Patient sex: F
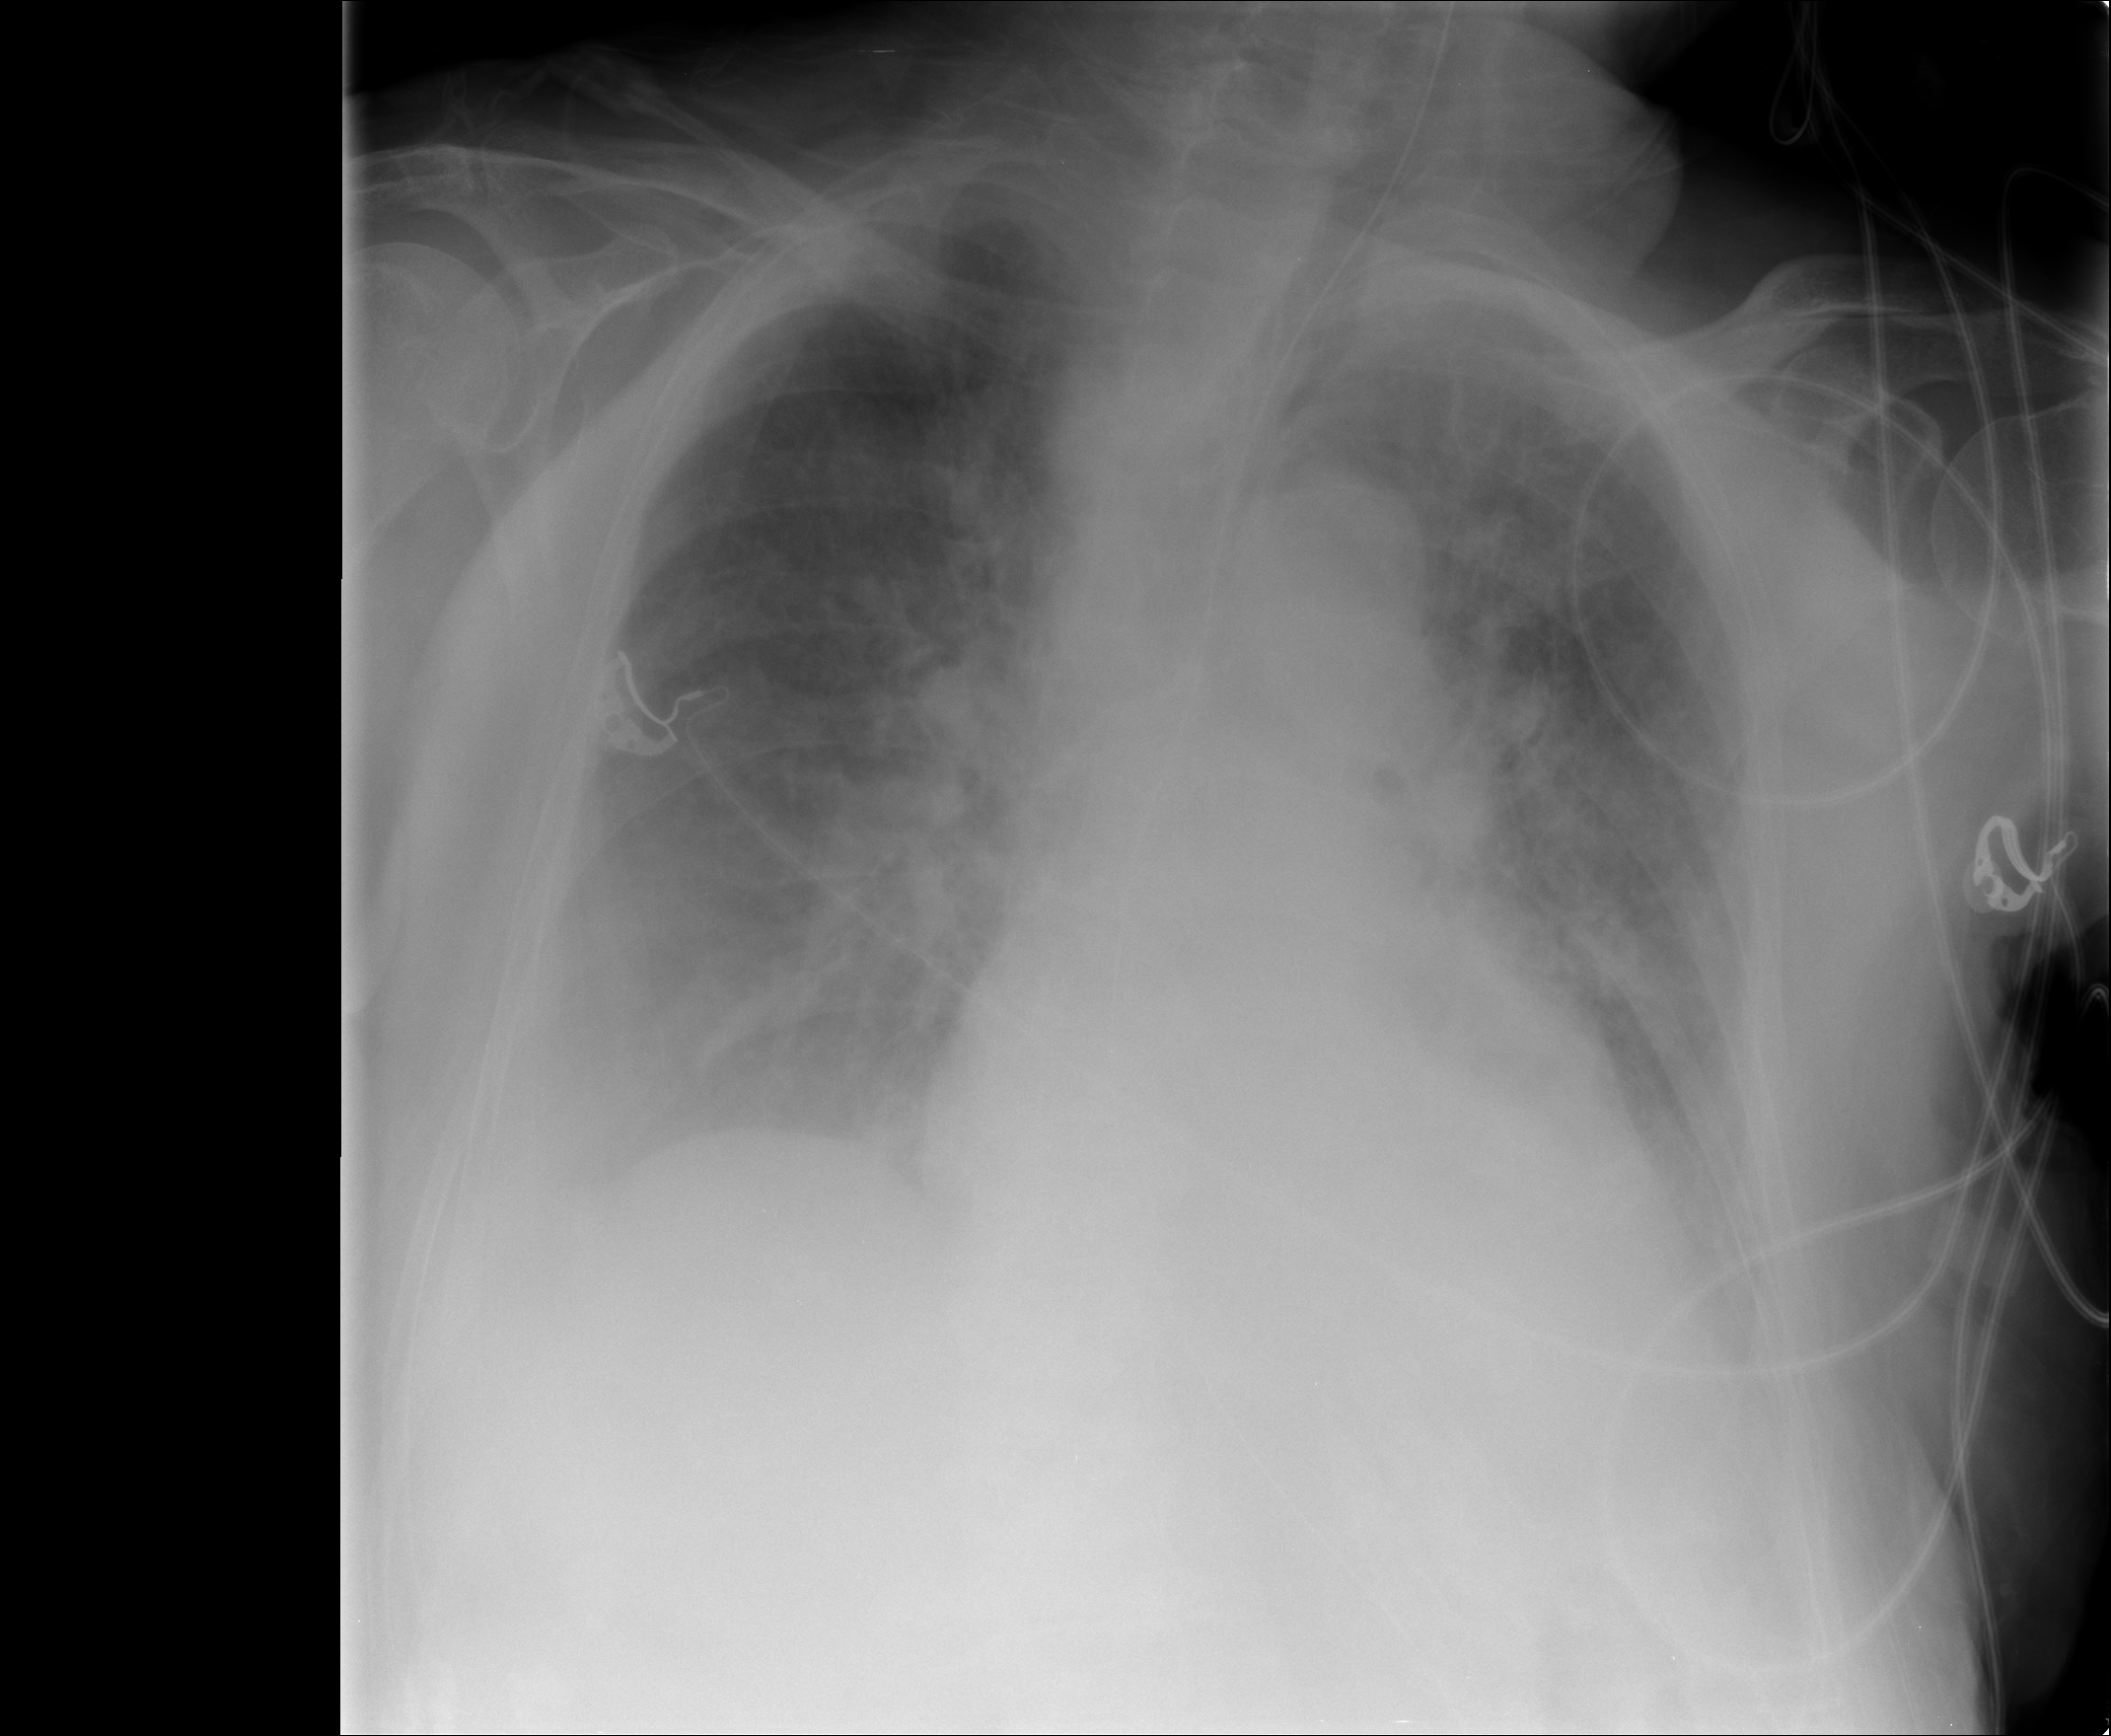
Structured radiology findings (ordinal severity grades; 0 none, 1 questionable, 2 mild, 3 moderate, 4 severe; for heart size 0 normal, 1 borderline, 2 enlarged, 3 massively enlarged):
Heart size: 1
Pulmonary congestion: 3
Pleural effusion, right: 2
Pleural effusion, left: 2
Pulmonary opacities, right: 2
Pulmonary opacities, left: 2
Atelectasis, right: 2
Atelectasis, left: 2